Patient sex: M
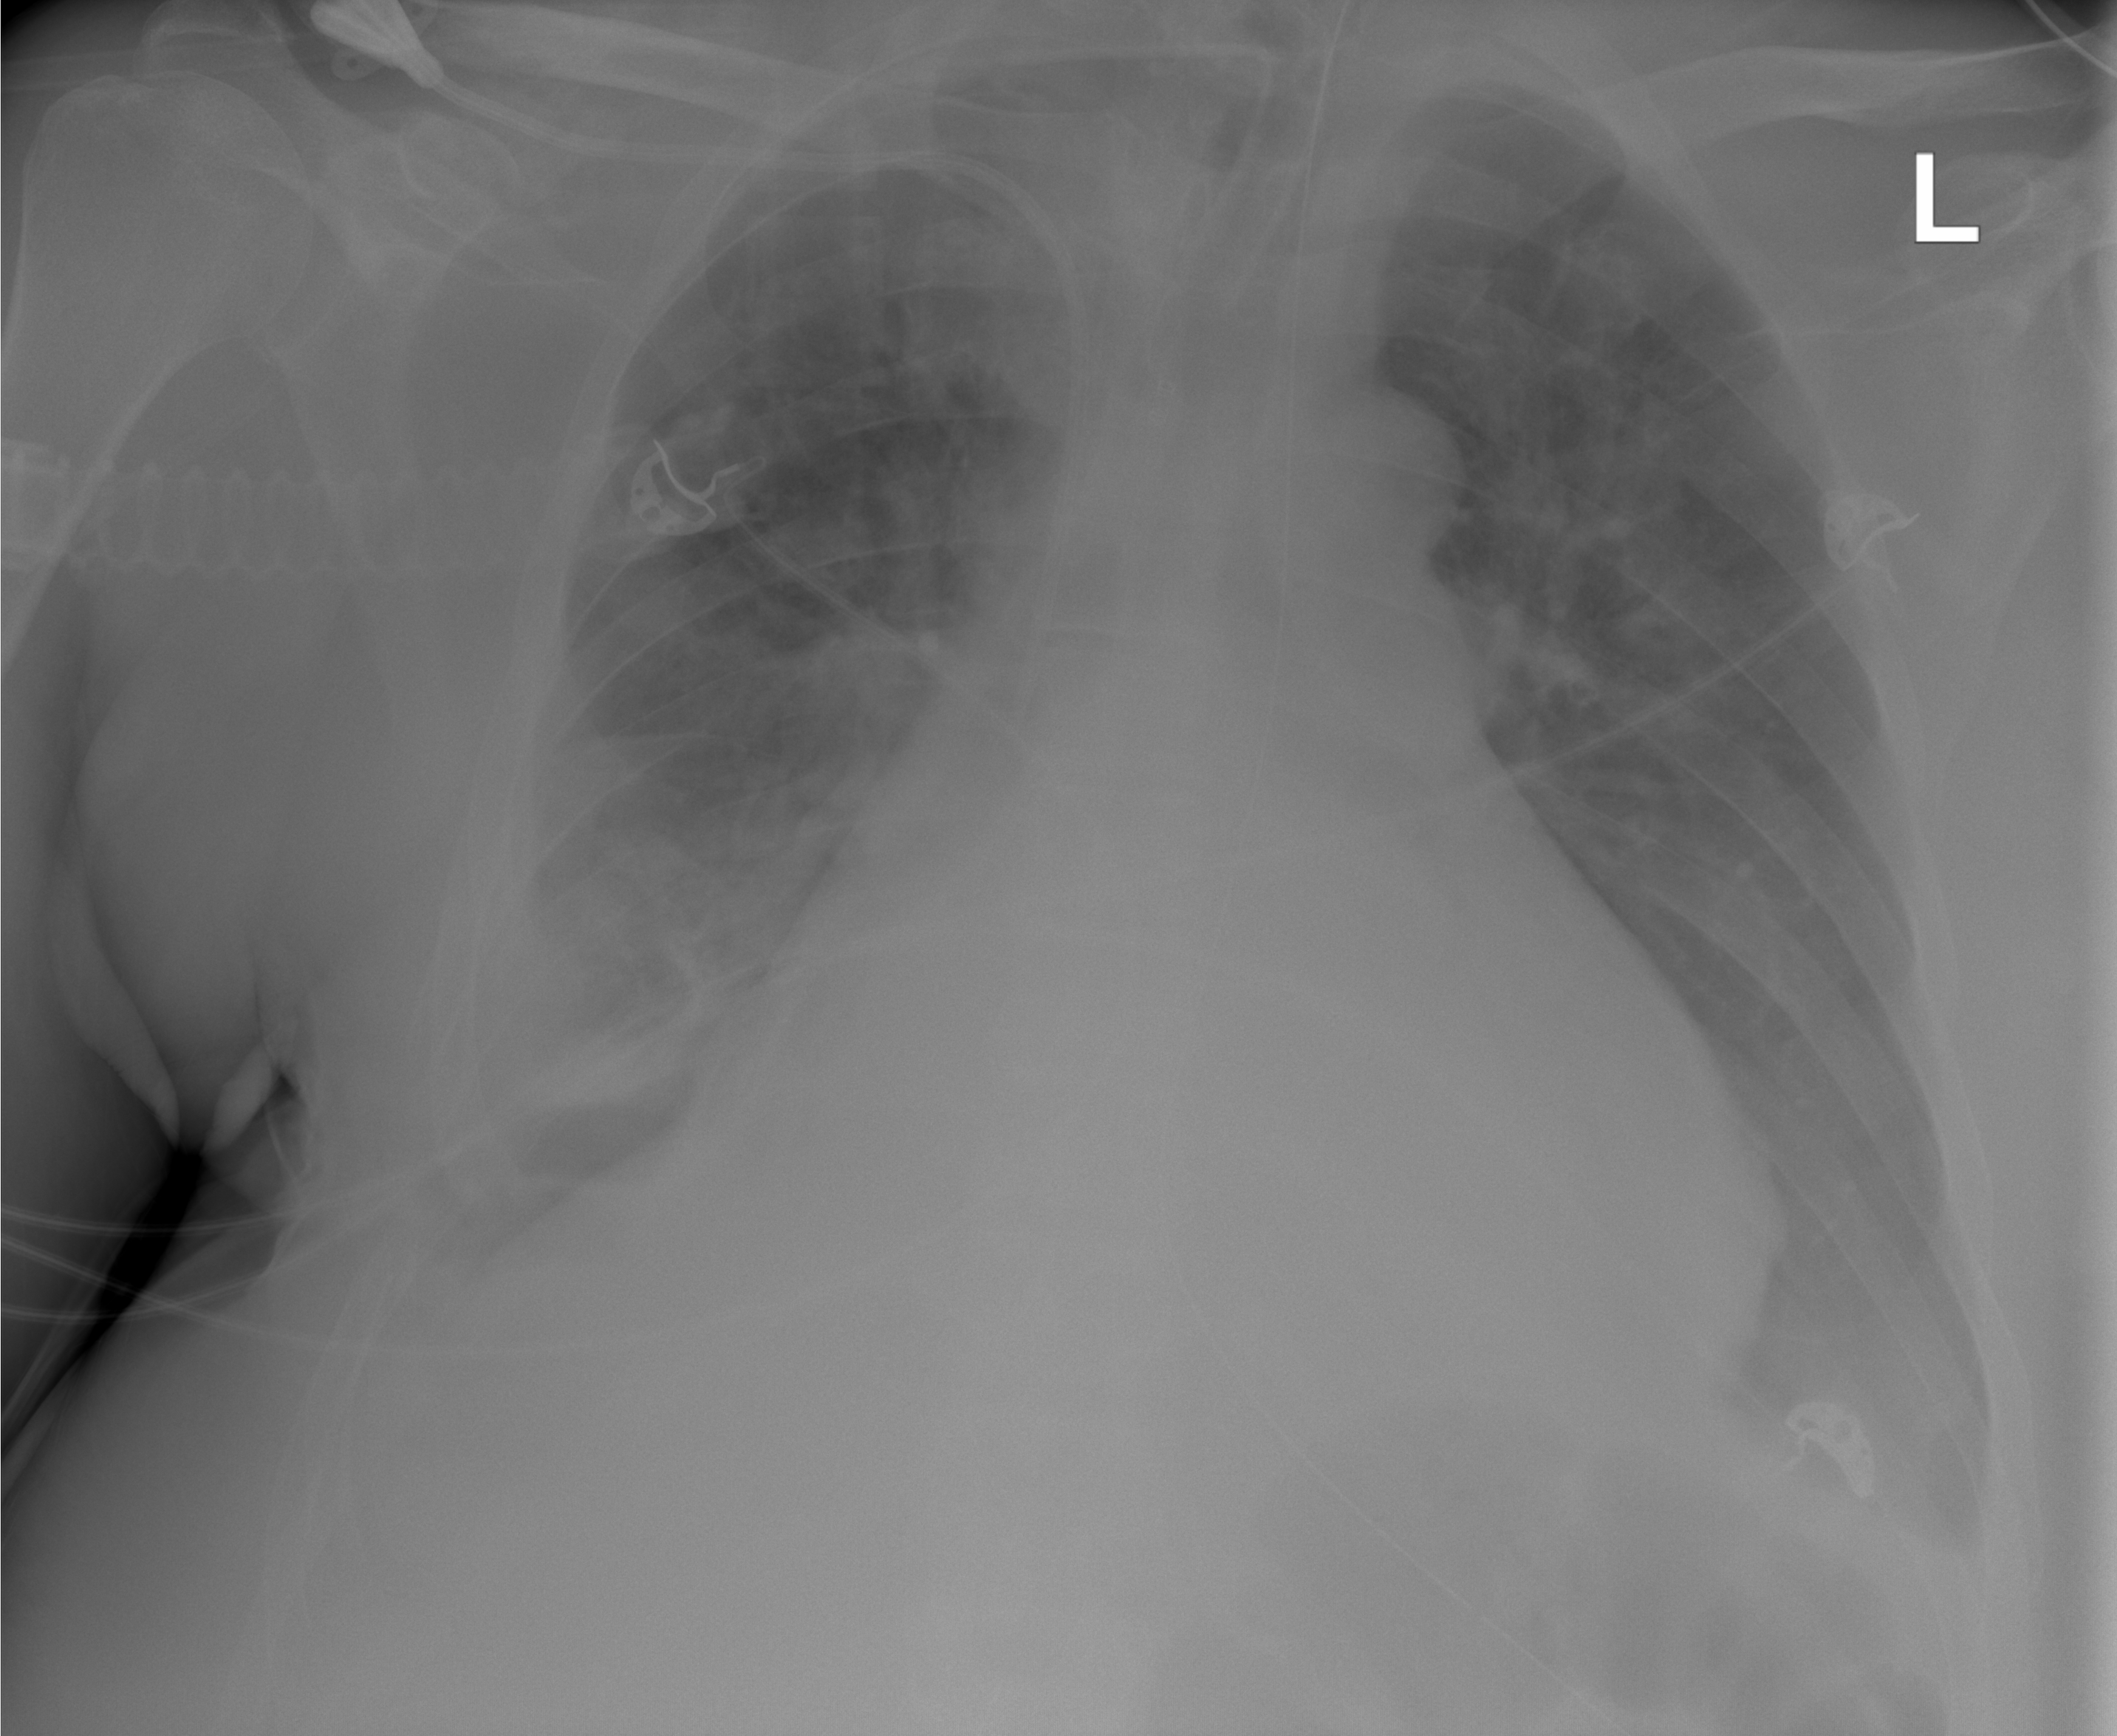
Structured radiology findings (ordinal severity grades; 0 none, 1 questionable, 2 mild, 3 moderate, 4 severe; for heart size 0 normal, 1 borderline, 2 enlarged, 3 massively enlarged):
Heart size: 2
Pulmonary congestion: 0
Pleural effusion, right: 2
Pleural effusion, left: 2
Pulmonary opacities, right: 1
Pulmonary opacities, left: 0
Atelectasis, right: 2
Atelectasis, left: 2